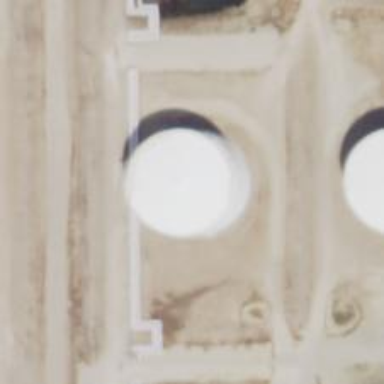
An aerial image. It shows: Silo.